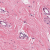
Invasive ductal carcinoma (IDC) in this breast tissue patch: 0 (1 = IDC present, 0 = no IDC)